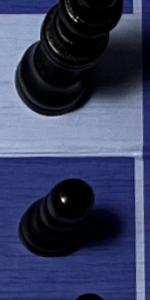
Label: Pawn_Black